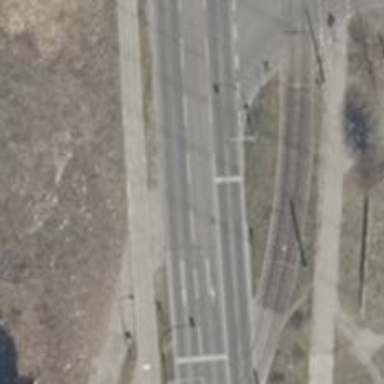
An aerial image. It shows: Road with traffic signals.